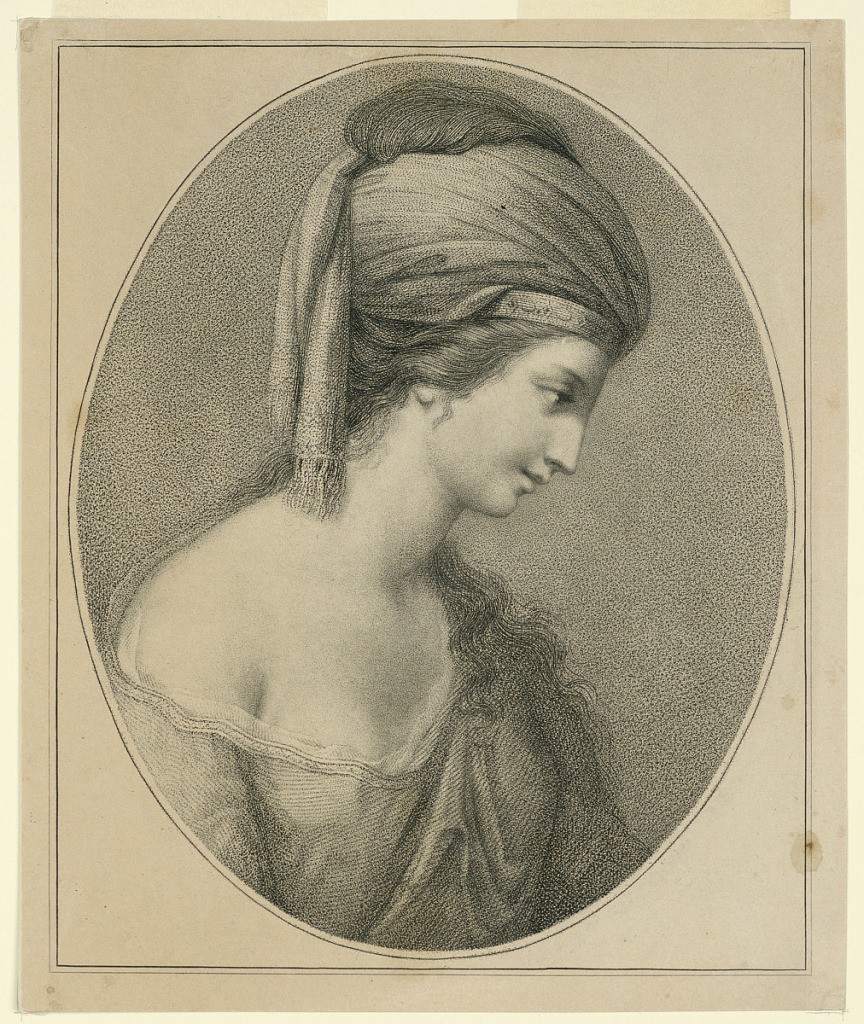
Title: A Woman Turned in Profile to the Right
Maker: Francesco Bartolozzi, Italian, active England, 1727–1815
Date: ca. 1775–1790
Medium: Stipple engraving on paper
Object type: Print
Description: The woman wears a turban-like affair with a fringe at the ends, and supported by a head band. She has long hair.